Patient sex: F
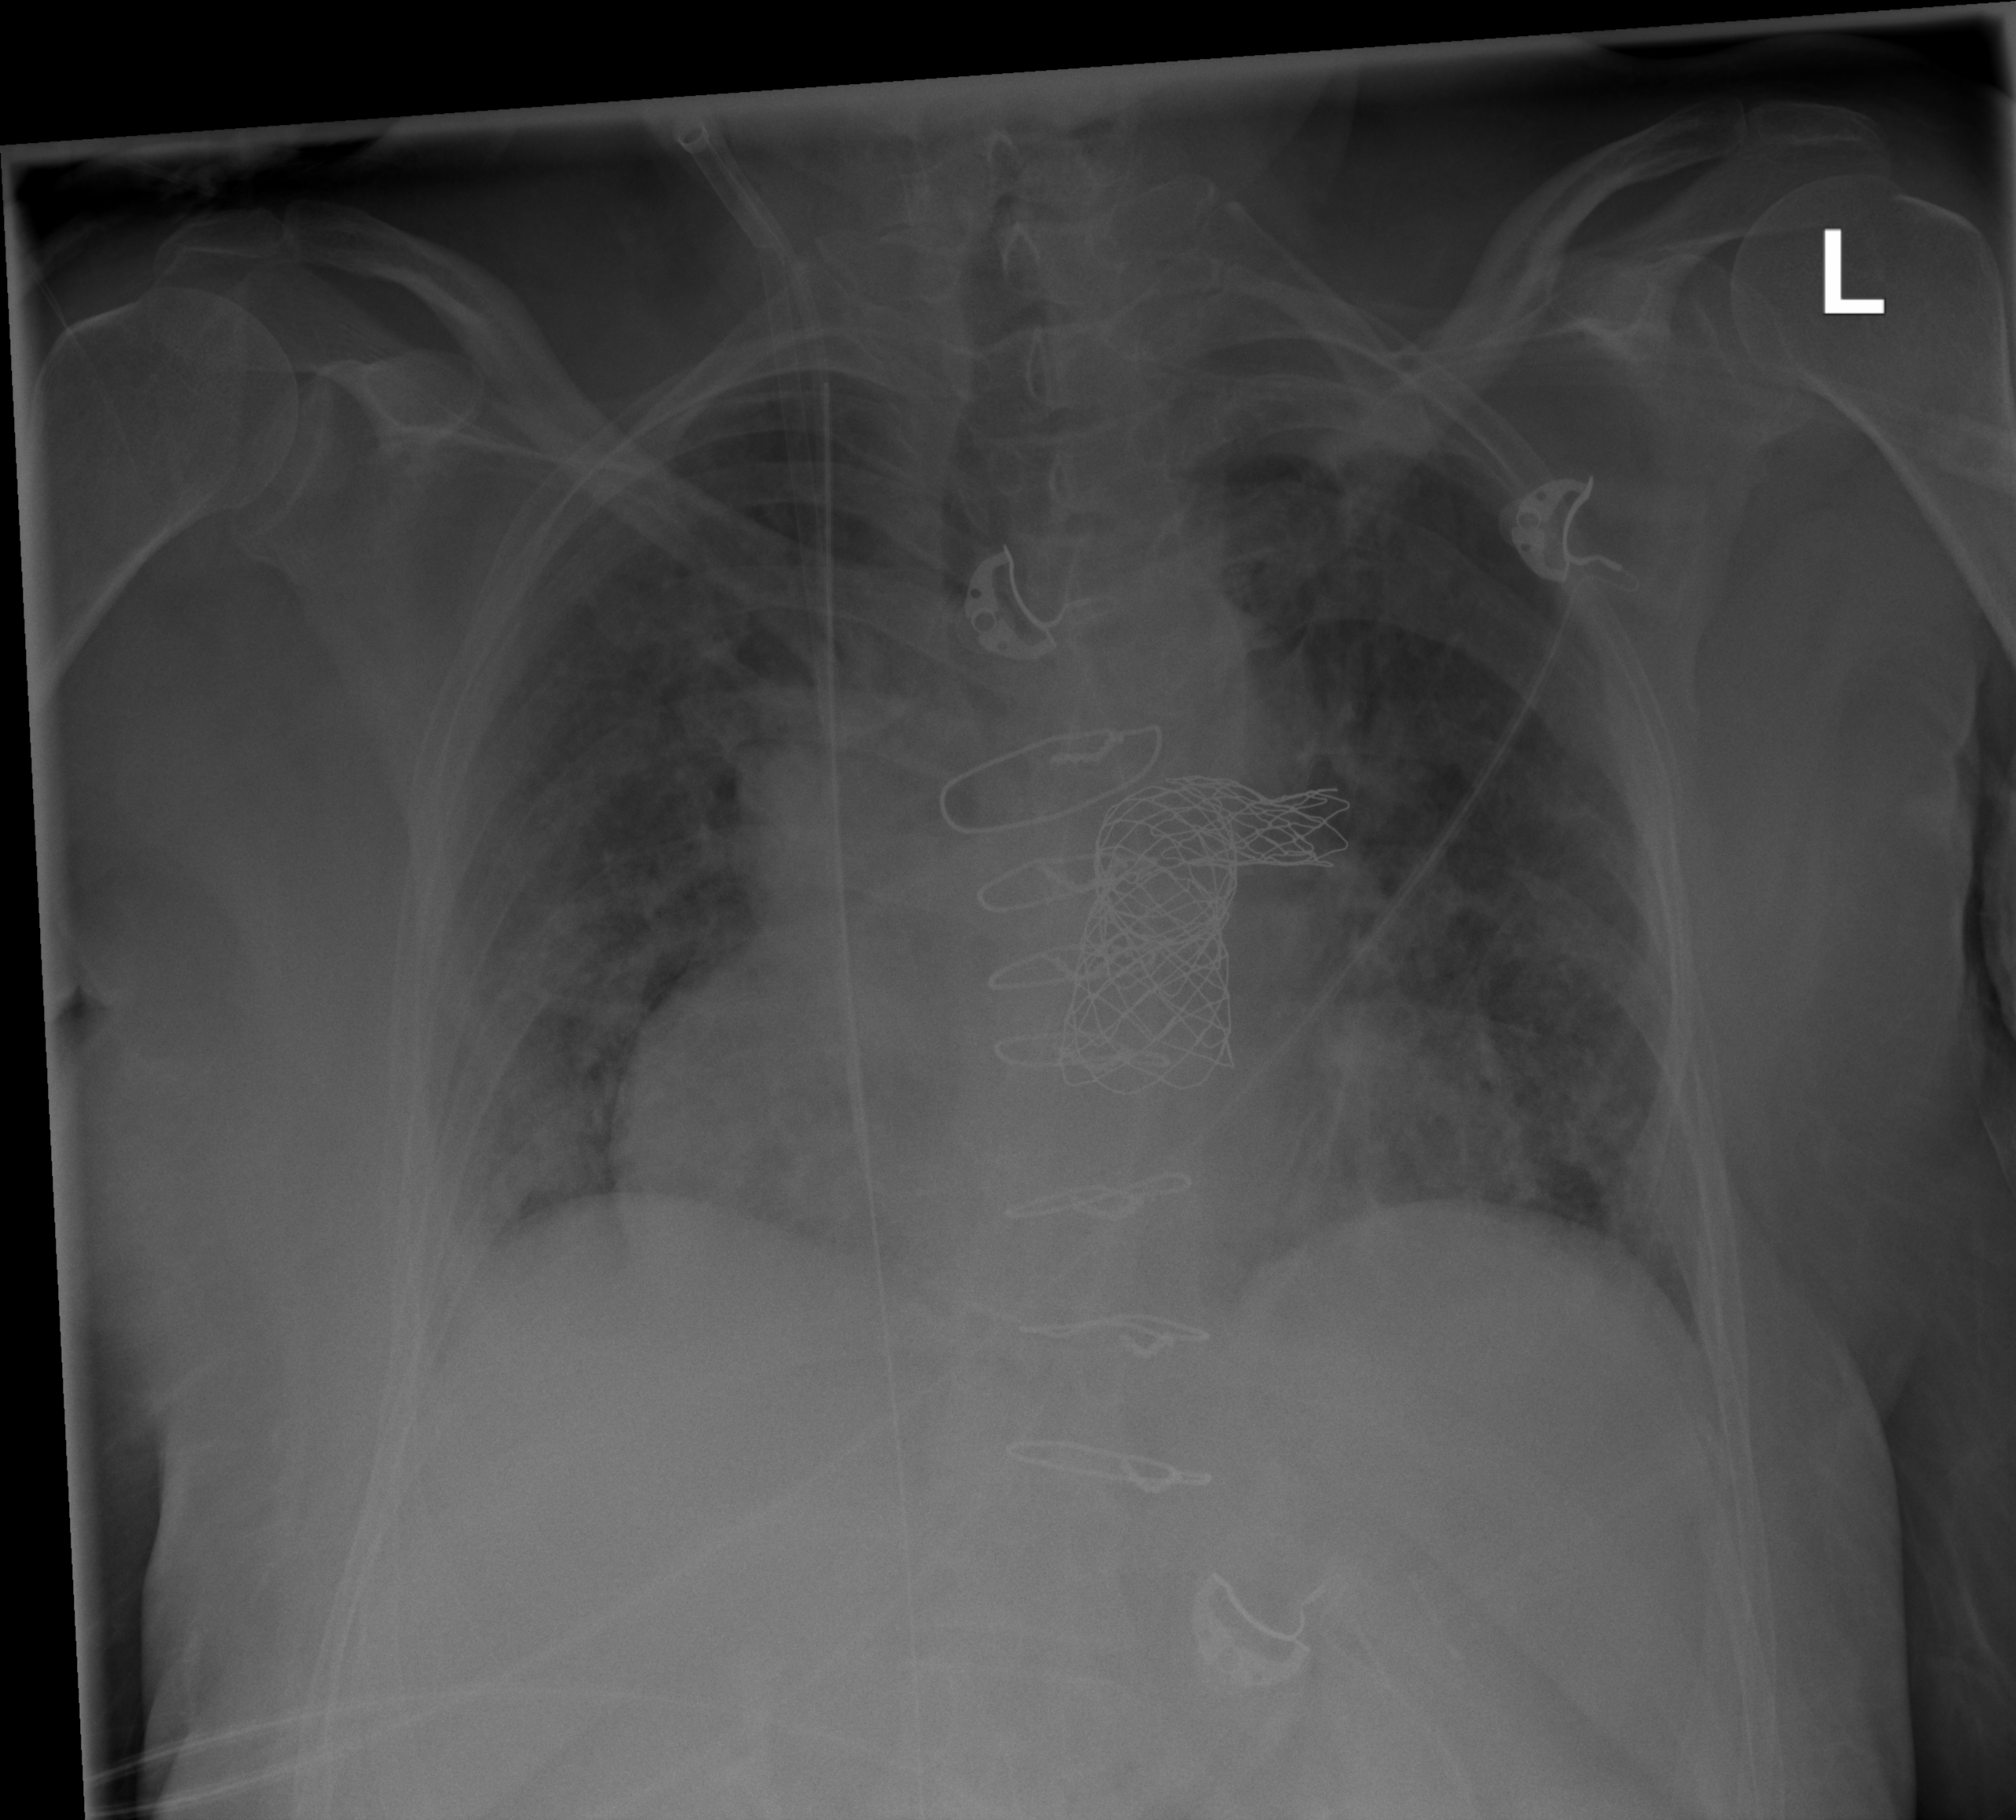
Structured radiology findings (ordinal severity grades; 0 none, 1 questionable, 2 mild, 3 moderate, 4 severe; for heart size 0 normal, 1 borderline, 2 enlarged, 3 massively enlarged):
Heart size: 2
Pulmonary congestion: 2
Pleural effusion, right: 0
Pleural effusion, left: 0
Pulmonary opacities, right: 0
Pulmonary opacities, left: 0
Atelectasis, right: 0
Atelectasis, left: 0